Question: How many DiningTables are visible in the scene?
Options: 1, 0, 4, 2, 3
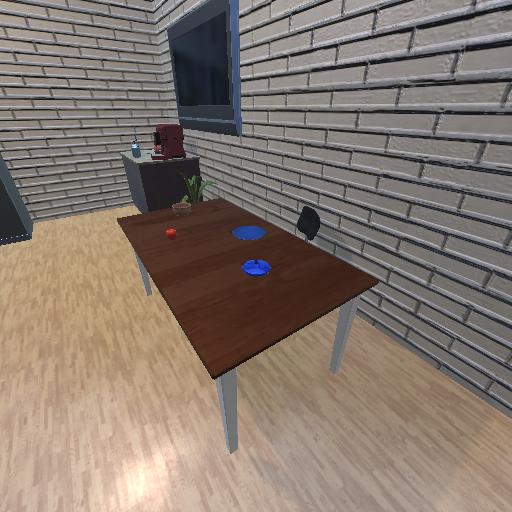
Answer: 1